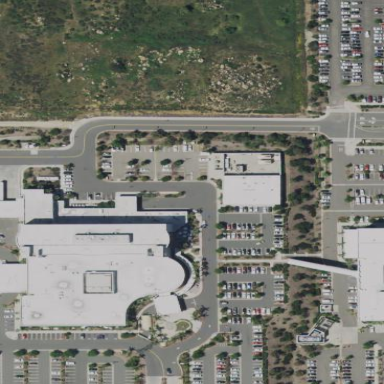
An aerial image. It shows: Healthcare facility identified as hospital.